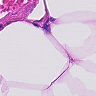
Metastatic tissue present: no